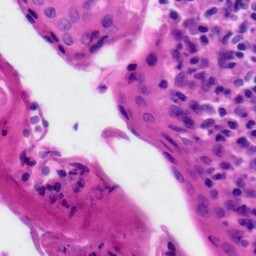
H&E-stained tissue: Tonsil